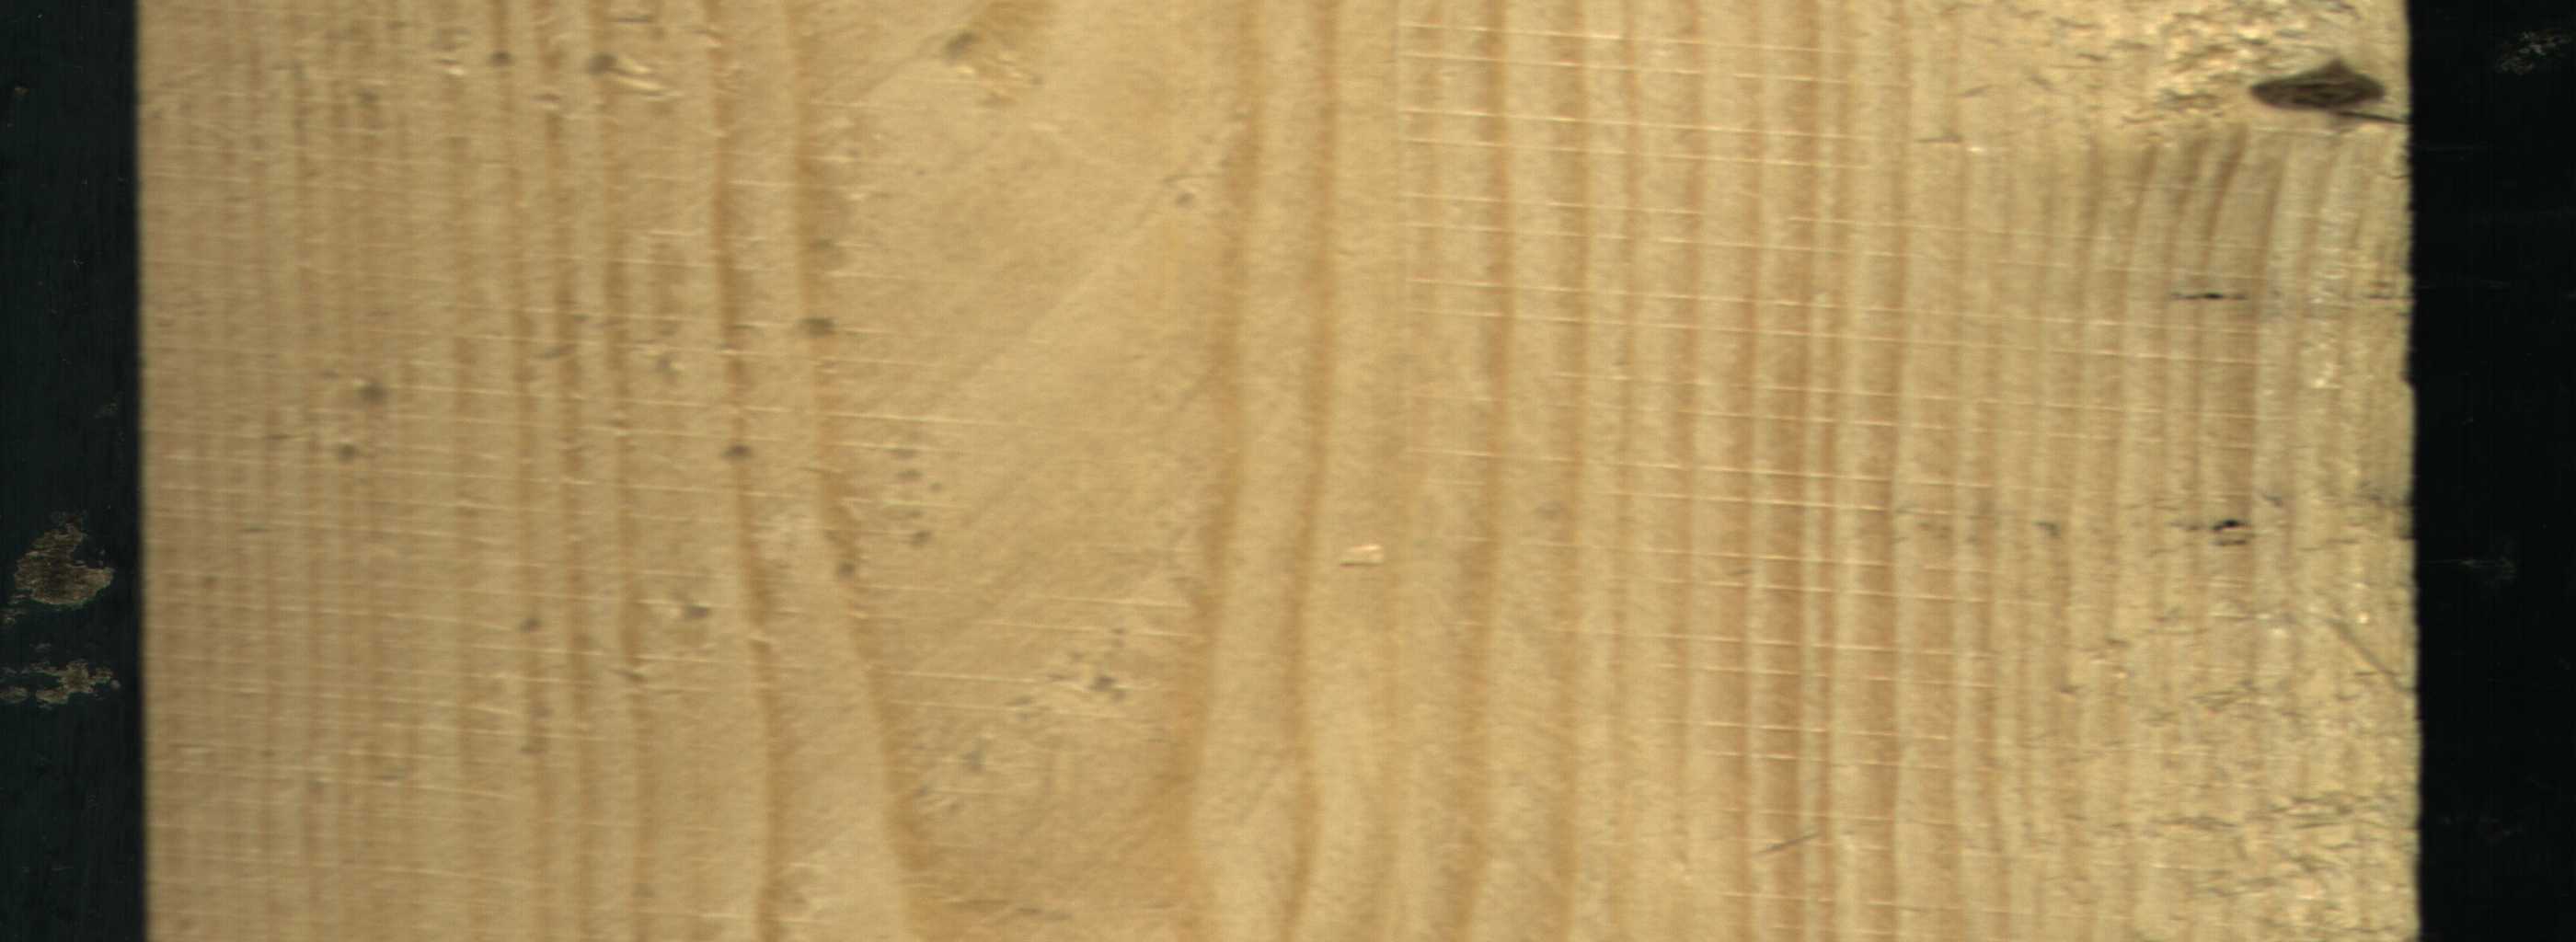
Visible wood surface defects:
Dead_Knot